Question: I was not able to drag and drop digital clock in android 4.1, but surprisingly able to drag & drop Analog clock !
The error message :
> The following classes could not be found:
- DigitalClock (Change to android.widget.DigitalClock, Fix Build Path, Edit XML)

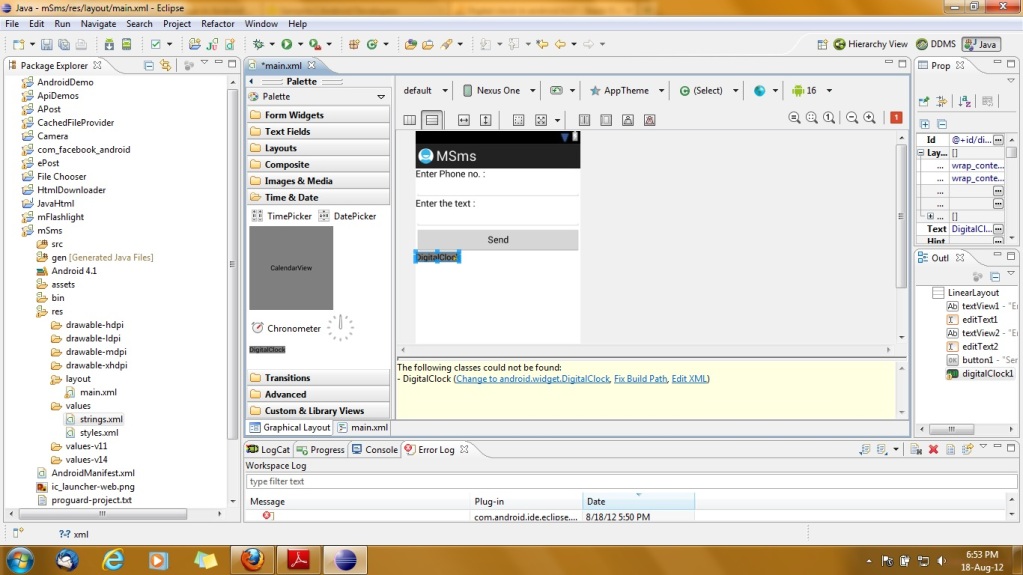
Answer: I received the same error in the Eclipse IDE when I dragged and dropped the Digital Clock, but upon running it there were no issues and the clock appeared correctly. It appears that the error is just spurious and can be ignored.
The other thing to note is that <URL> is the widget to use. When dragging one in, I received no errors.